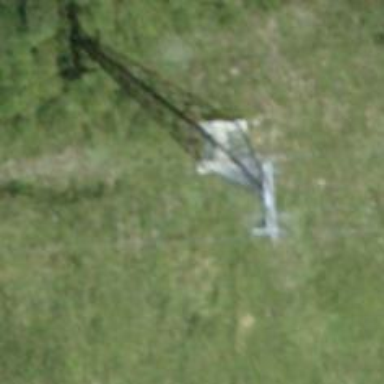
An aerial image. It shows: Pylon used for aerialway.